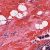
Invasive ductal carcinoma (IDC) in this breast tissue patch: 1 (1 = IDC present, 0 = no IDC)